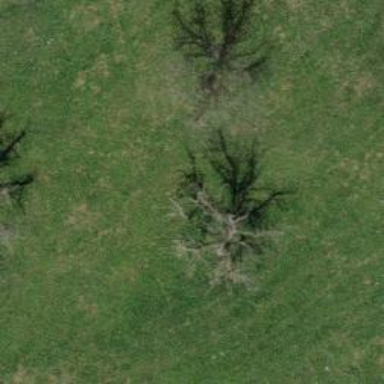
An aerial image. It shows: Agricultural area filled with broadleaved trees.